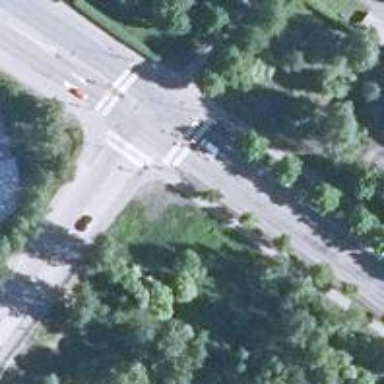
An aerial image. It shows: Marked crossing with pedestrian island.